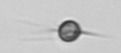
Label: Acanthoica_quattrospina